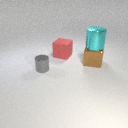
large brown metal cube below large cyan metal cylinder